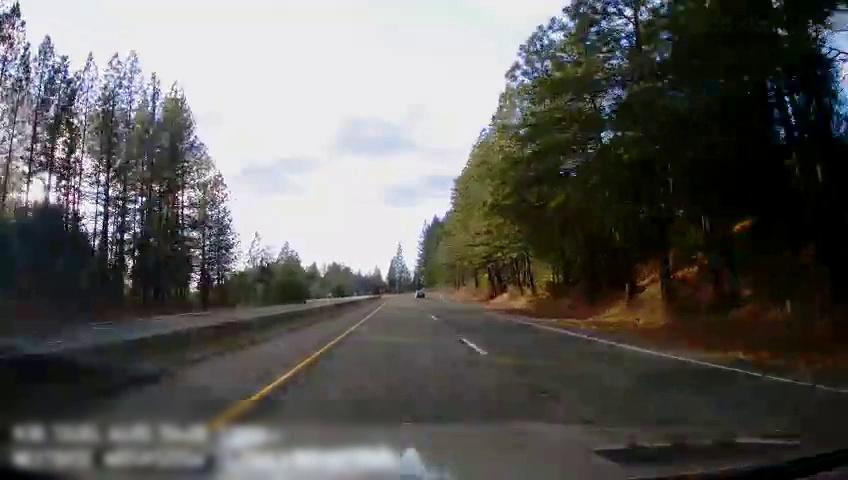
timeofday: Day
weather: Sunny
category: Drivable Space
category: Drivable Space
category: Vehicles | Car
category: Lanes | Alternate Lane
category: Lanes | Current Lane
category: Lanes | Alternate Lane